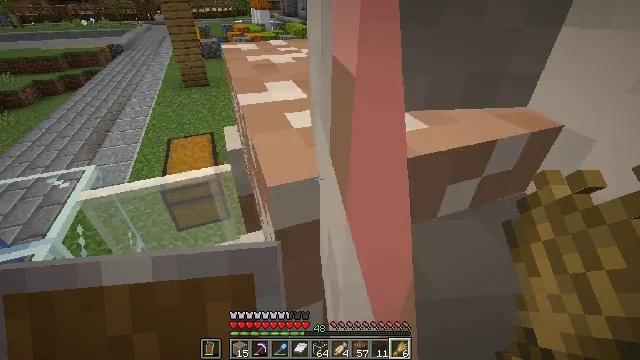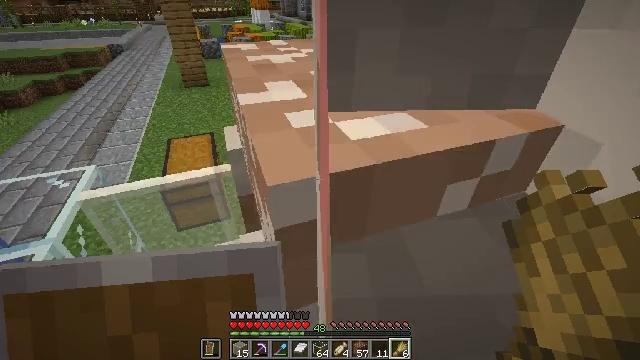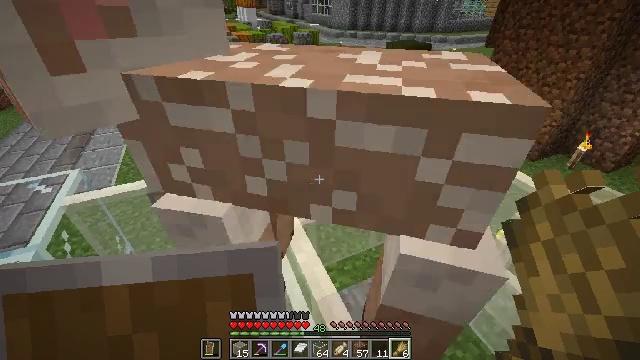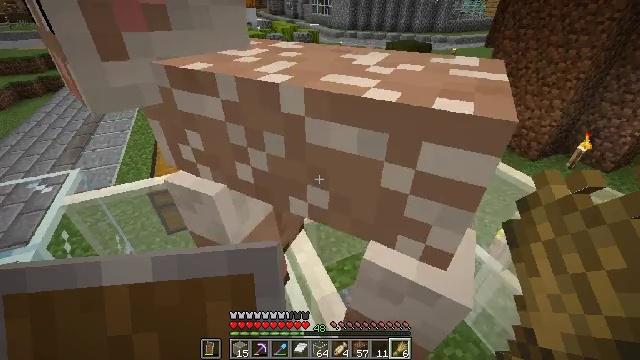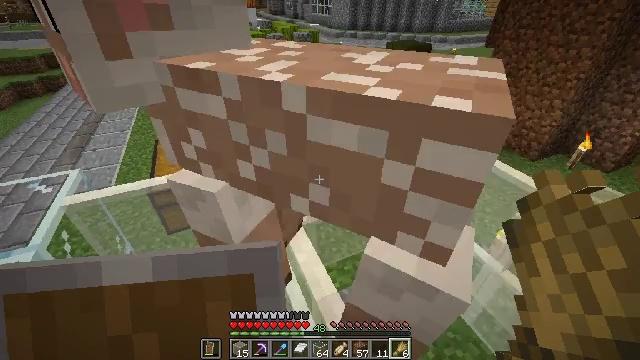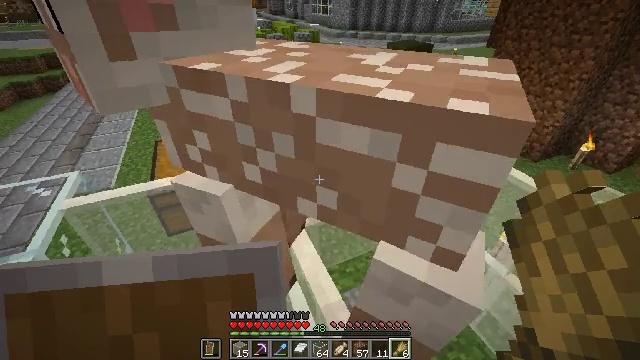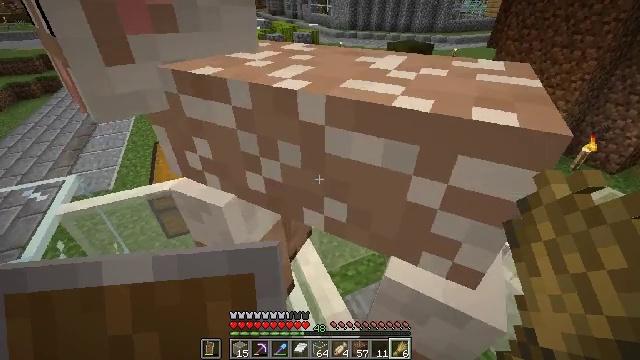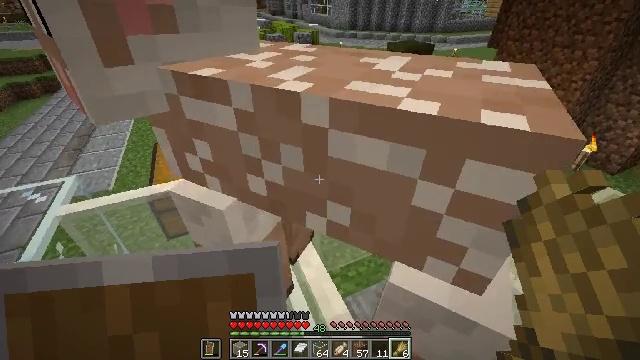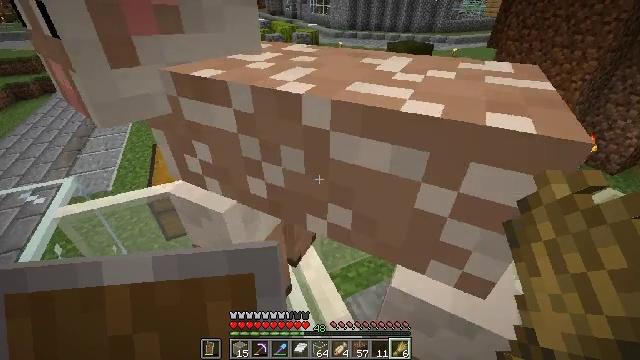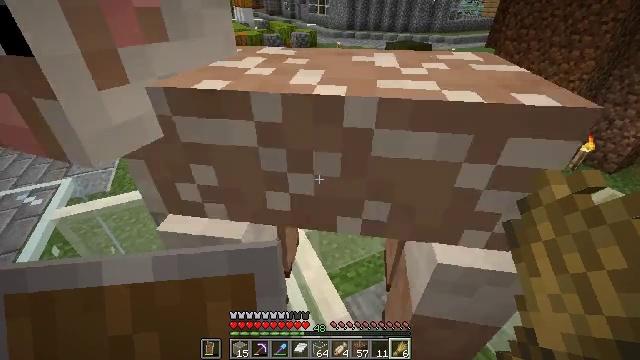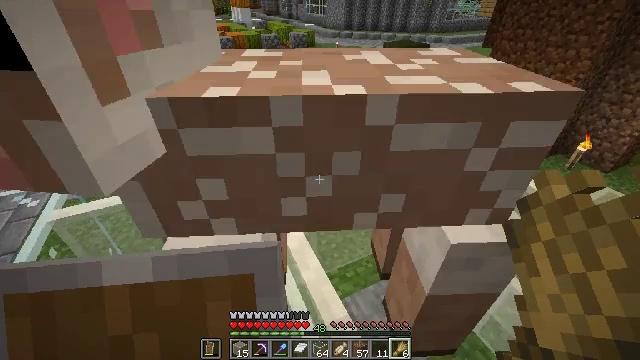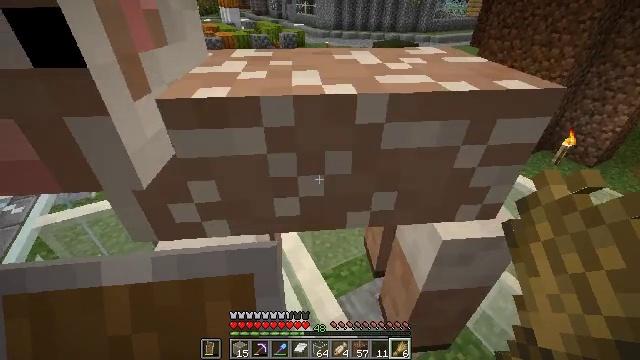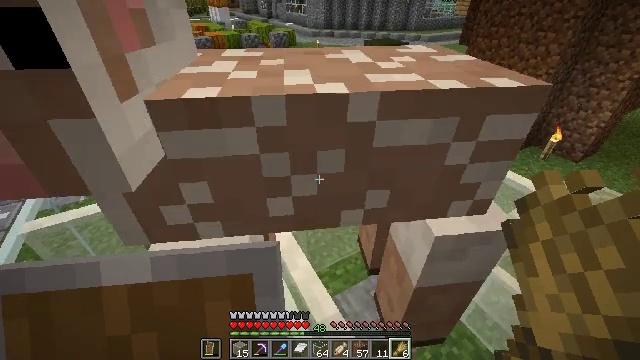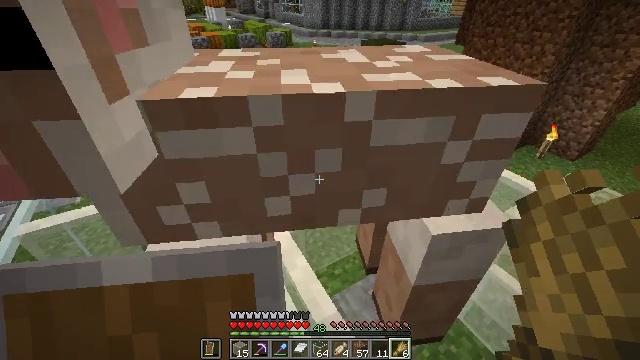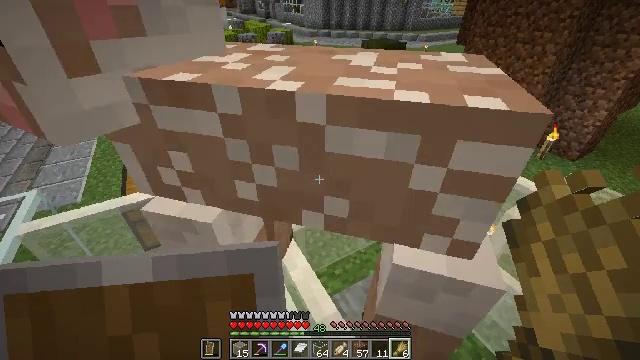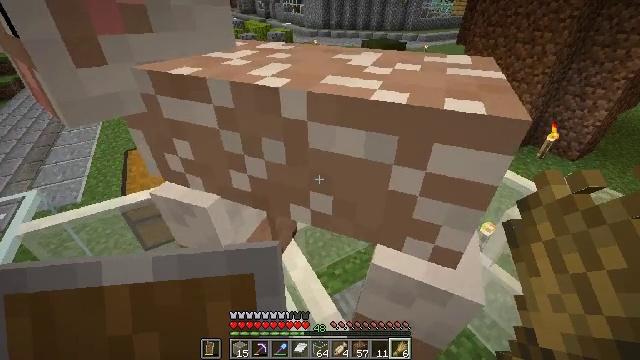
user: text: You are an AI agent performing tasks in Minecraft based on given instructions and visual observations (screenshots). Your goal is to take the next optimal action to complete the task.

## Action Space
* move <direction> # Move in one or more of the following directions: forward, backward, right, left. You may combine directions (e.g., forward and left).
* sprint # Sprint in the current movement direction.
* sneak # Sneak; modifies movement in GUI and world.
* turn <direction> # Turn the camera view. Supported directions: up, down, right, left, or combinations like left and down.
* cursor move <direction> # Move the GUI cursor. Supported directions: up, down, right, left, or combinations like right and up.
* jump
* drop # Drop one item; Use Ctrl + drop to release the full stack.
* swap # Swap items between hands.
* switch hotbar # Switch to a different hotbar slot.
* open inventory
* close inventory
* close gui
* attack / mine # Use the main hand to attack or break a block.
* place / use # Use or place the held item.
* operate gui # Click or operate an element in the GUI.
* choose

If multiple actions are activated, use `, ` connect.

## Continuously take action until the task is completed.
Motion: motion action
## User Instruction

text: Destroy the white stained glass pane gently.
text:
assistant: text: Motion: move forward and move left, sneak
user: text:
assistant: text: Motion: move forward and move left, sneak, turn right
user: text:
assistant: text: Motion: move forward and move left, sneak
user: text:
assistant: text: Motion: move forward and move left, sneak
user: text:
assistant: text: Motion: move forward and move left, sneak
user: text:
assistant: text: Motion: move forward and move left, sneak
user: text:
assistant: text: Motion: move forward and move left, sneak
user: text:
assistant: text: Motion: move forward and move left, sneak
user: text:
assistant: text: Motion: move forward and move left, sneak
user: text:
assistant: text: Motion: move forward and move left, sneak
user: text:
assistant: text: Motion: move forward and move left, sneak, turn right
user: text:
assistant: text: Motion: move forward and move left, sneak, turn right
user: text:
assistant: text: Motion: move forward and move left, sneak
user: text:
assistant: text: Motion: move forward and move left, sneak
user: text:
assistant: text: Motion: move forward and move left, sneak
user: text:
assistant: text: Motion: move forward and move left, sneak
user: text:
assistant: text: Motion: move forward and move left, sneak
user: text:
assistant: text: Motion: move forward and move left, sneak
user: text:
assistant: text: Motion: move forward and move left, sneak
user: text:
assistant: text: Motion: move forward and move left, sneak
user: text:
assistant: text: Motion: move forward and move left, sneak
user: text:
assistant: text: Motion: move forward and move left, sneak
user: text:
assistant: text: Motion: move forward and move left, sneak
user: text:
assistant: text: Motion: move forward and move left, sneak
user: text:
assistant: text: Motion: move forward and move left, sneak
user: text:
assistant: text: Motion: move forward and move left, sneak
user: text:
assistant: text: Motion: move forward and move left, sneak
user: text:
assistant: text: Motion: move forward and move left, sneak
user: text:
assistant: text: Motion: move forward and move left, sneak
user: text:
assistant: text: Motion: move forward and move left, sneak